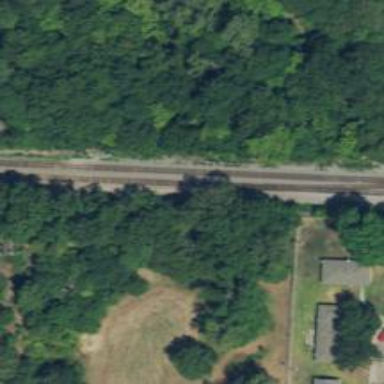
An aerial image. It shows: Railway siding with rails.